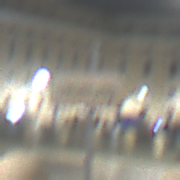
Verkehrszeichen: UmleitungswegweiserRechtsweisend
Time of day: Night
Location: Outdoor (Urban)
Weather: PartlyCloudy
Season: NotSpecified
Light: Artificial